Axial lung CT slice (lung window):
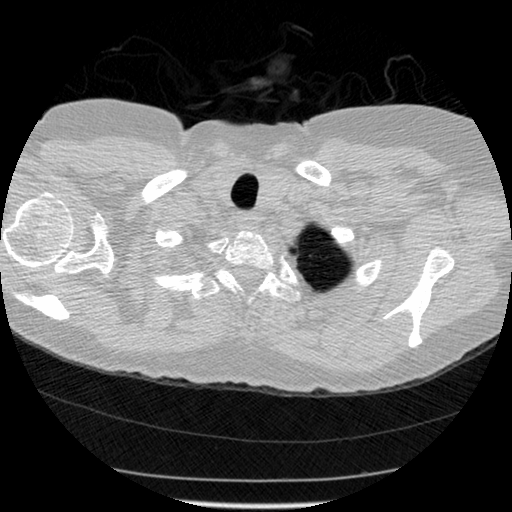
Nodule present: no